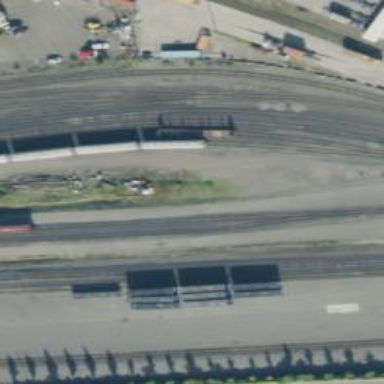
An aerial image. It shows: Railway yard in service.